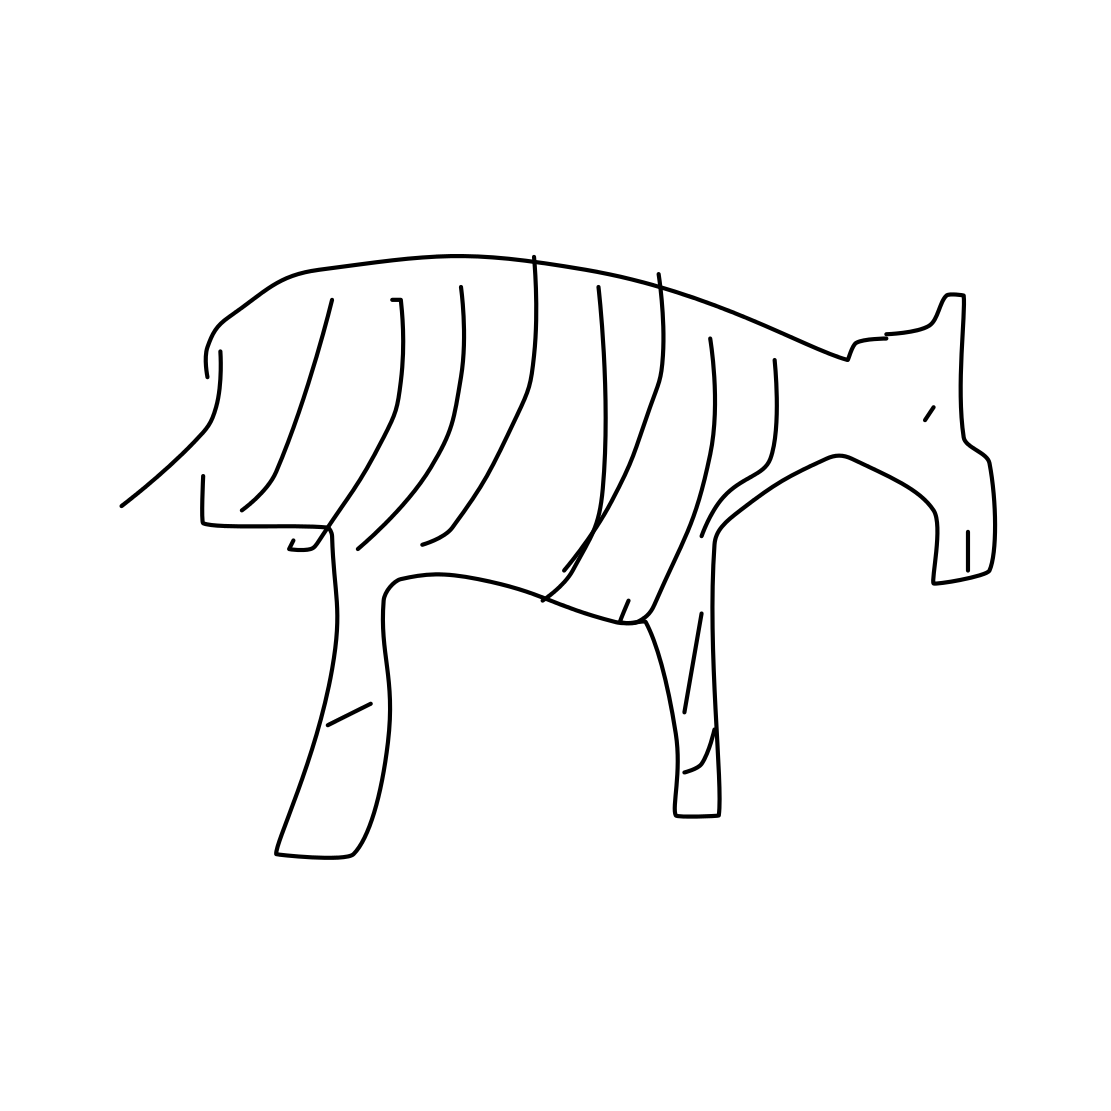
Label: zebra